Question: Who sent the message?
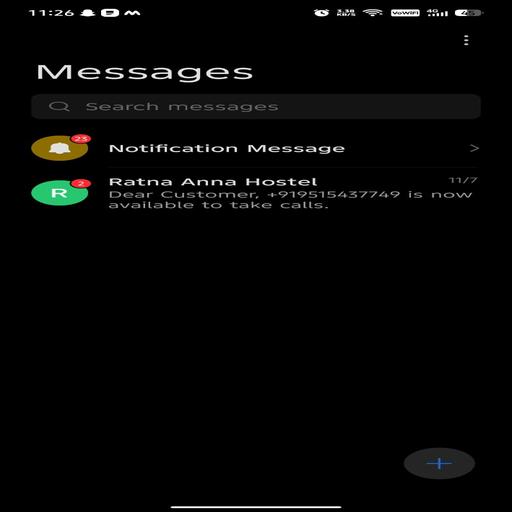
Answer: Ratna Anna Hostel